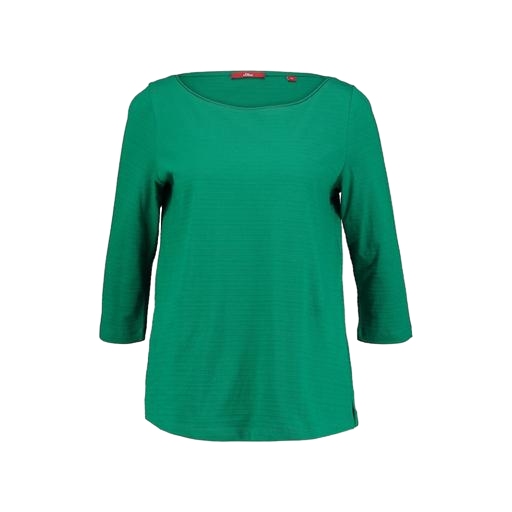
green scoop neck t-shirt, green three-quarter-sleeve top only macy, three-quarter sleeved jersey top, white background